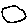
Label: circle